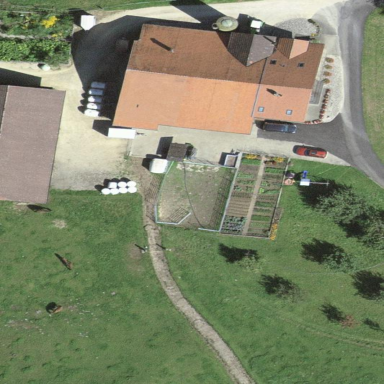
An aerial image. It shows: Farmyard area.